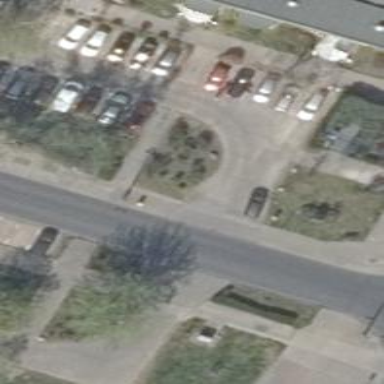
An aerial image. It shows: Residential road with asphalt surface. There are sidewalks on both sides of the road.